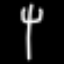
Label: fork